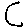
Label: moon